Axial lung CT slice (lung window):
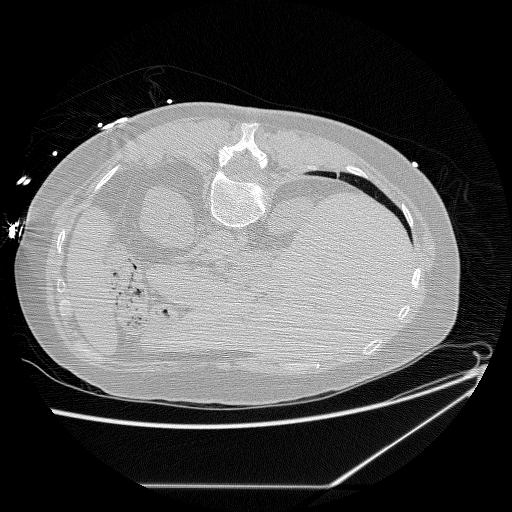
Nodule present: no